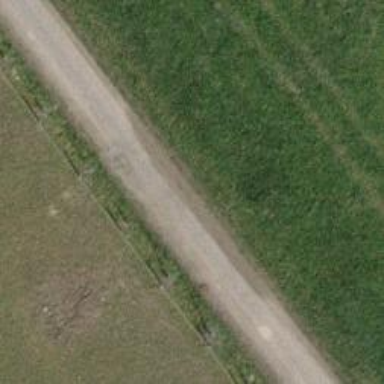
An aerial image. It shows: Gravel track with grade2 tracktype.